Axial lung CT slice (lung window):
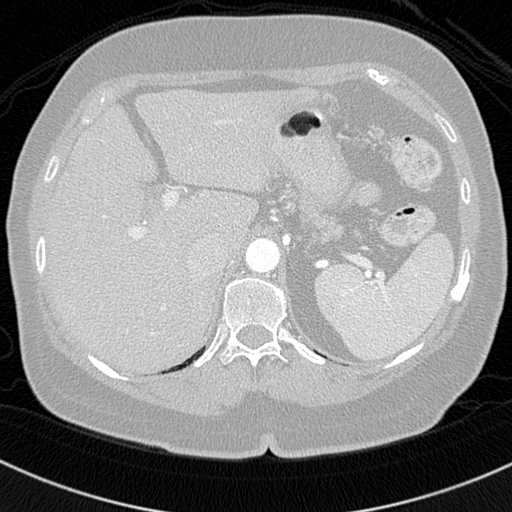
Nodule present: no